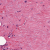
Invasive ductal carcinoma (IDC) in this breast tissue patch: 0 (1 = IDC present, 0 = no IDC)